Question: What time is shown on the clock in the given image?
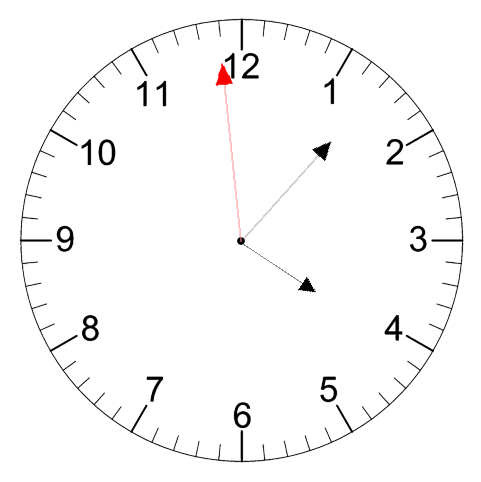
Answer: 04:06:59